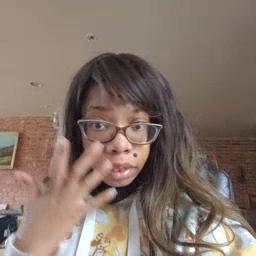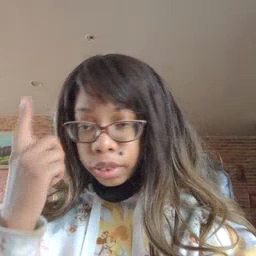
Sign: face